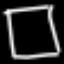
Label: square